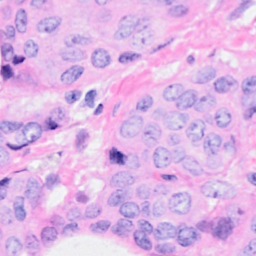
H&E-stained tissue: Breast